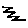
Label: zigzag